Field crop: maize
Growth stage: 2
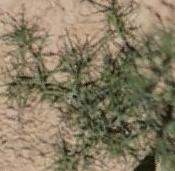
Species: salsola